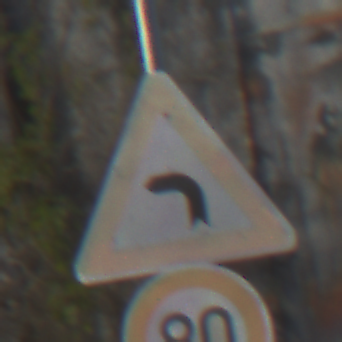
Verkehrszeichen: KurveLinks
Zusatzzeichen unten: Geschwindigkeit80
Umgebung: Outdoor, Urban
Tageszeit: MorningAfternoon
Wetter: PartlyCloudy
Licht: Natural
Jahreszeit: NotSpecified
Kontrast: MediumContrast